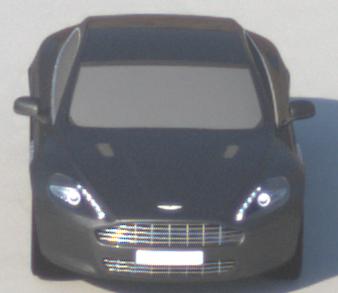
Make: Aston Martin
Model: Rapide
Detailed model: Rapide
Model produced from: 2010/03
Model produced until: 2013/07
Doors: 5
Color: gray
Road condition: dry road
Daytime: morning or afternoon
Contrast: high contrast